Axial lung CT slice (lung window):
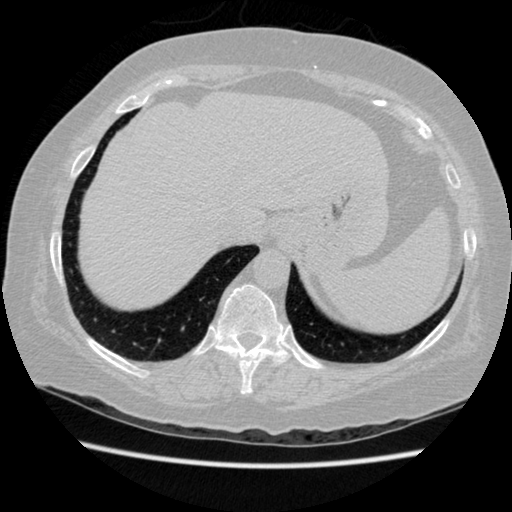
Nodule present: no